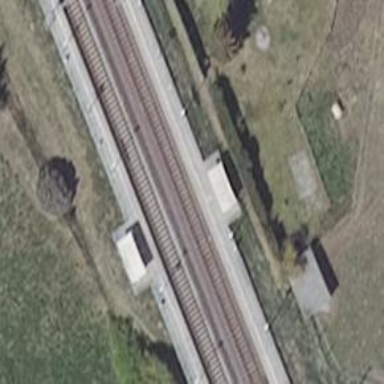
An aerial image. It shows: Platform for public transport and railway.